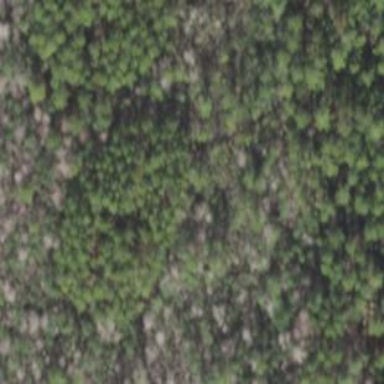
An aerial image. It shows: Forest dominated by needle-leaved trees.